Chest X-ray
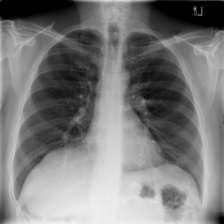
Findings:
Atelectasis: negative
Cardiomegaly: negative
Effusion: negative
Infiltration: negative
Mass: negative
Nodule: negative
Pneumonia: negative
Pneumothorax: negative
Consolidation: negative
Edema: negative
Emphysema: negative
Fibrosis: negative
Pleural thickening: negative
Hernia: negative